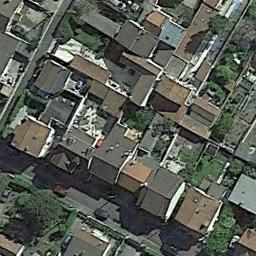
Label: dense_residential